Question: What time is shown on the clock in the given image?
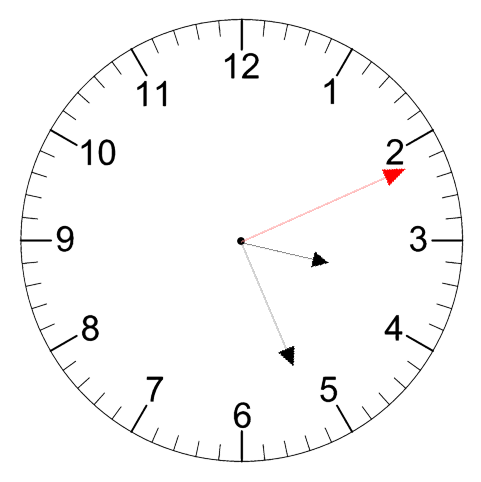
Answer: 03:26:11